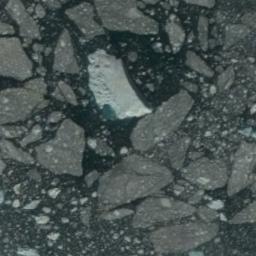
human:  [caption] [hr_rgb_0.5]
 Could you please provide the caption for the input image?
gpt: Countless ice cubes of various sizes are connected into a loose, Large piece floating on the blue sea .

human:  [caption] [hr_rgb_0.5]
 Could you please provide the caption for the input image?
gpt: There are different shapes of sea ice .

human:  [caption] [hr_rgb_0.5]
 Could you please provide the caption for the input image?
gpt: There are many ice on the deep green sea .

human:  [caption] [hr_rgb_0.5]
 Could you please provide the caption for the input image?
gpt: A lot of sea ice of different sizes gathers together and the color of the seawater is deep blue .

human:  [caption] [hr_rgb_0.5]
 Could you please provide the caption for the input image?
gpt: There are many pieces of sea ice .